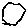
Label: hexagon